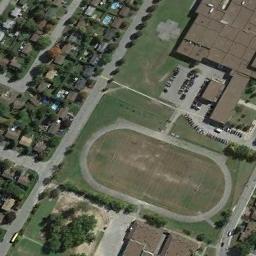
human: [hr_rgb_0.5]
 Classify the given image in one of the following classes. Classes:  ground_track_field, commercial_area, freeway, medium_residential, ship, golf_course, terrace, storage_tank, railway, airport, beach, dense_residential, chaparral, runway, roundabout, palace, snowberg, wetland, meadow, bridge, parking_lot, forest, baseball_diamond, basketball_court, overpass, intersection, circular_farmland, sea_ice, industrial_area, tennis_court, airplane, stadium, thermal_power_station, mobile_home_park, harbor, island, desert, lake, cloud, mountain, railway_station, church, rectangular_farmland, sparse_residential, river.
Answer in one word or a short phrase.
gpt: ground_track_field